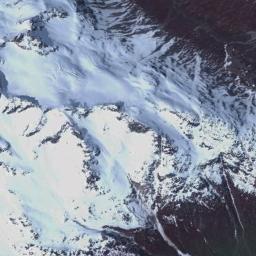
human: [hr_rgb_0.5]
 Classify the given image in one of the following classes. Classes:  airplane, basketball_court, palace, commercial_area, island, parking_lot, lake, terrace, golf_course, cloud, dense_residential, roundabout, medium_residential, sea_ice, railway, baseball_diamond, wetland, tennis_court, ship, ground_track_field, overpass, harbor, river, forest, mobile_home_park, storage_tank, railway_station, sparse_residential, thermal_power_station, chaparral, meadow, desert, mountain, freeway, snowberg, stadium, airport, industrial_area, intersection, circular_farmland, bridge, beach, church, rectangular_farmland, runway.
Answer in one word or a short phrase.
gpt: snowberg